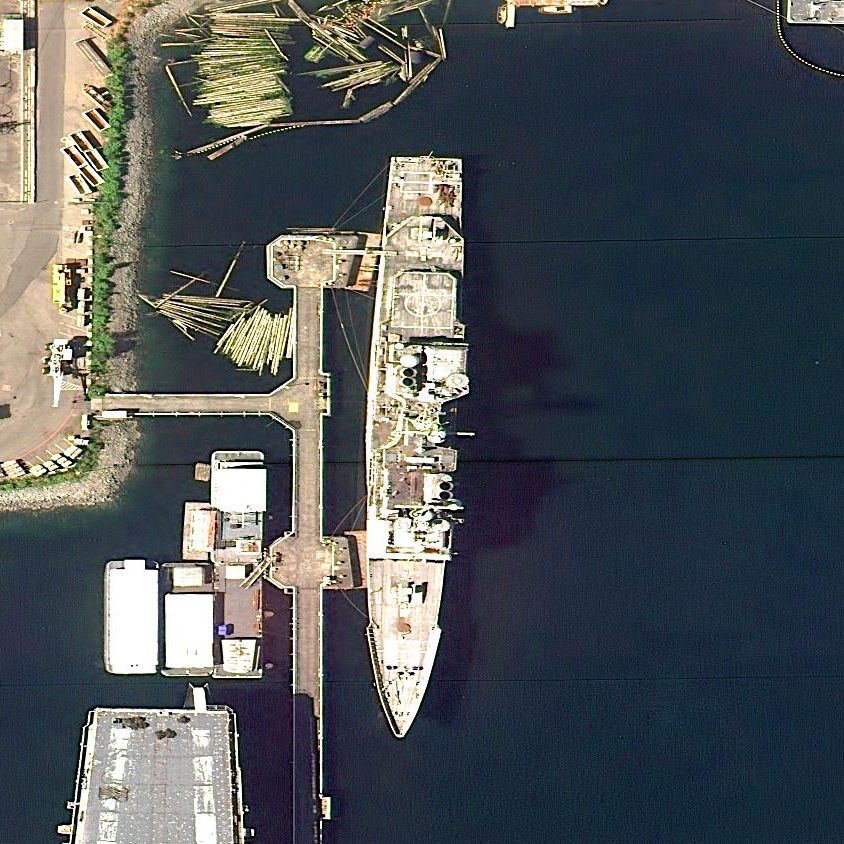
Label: cruiser